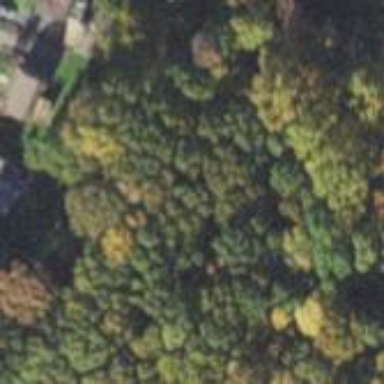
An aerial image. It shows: Existing Preserved Open Space in woodland area.